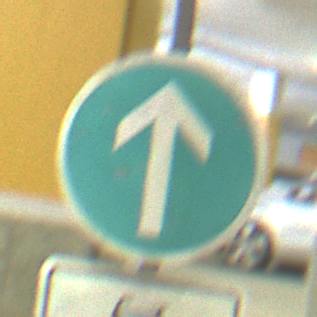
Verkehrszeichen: VorgeschriebeneFahrtrichtungGeradeaus
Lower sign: EinspurigeFahrzeugeFrei1
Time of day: NotSpecified
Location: Indoor (Special)
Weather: NotSpecified
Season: NotSpecified
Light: Artificial